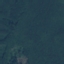
Land use / land cover class: Forest